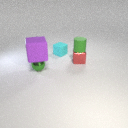
small green metal sphere to the left of small red metal cube